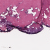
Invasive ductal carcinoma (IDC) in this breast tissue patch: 0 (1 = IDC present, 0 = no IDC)